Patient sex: M
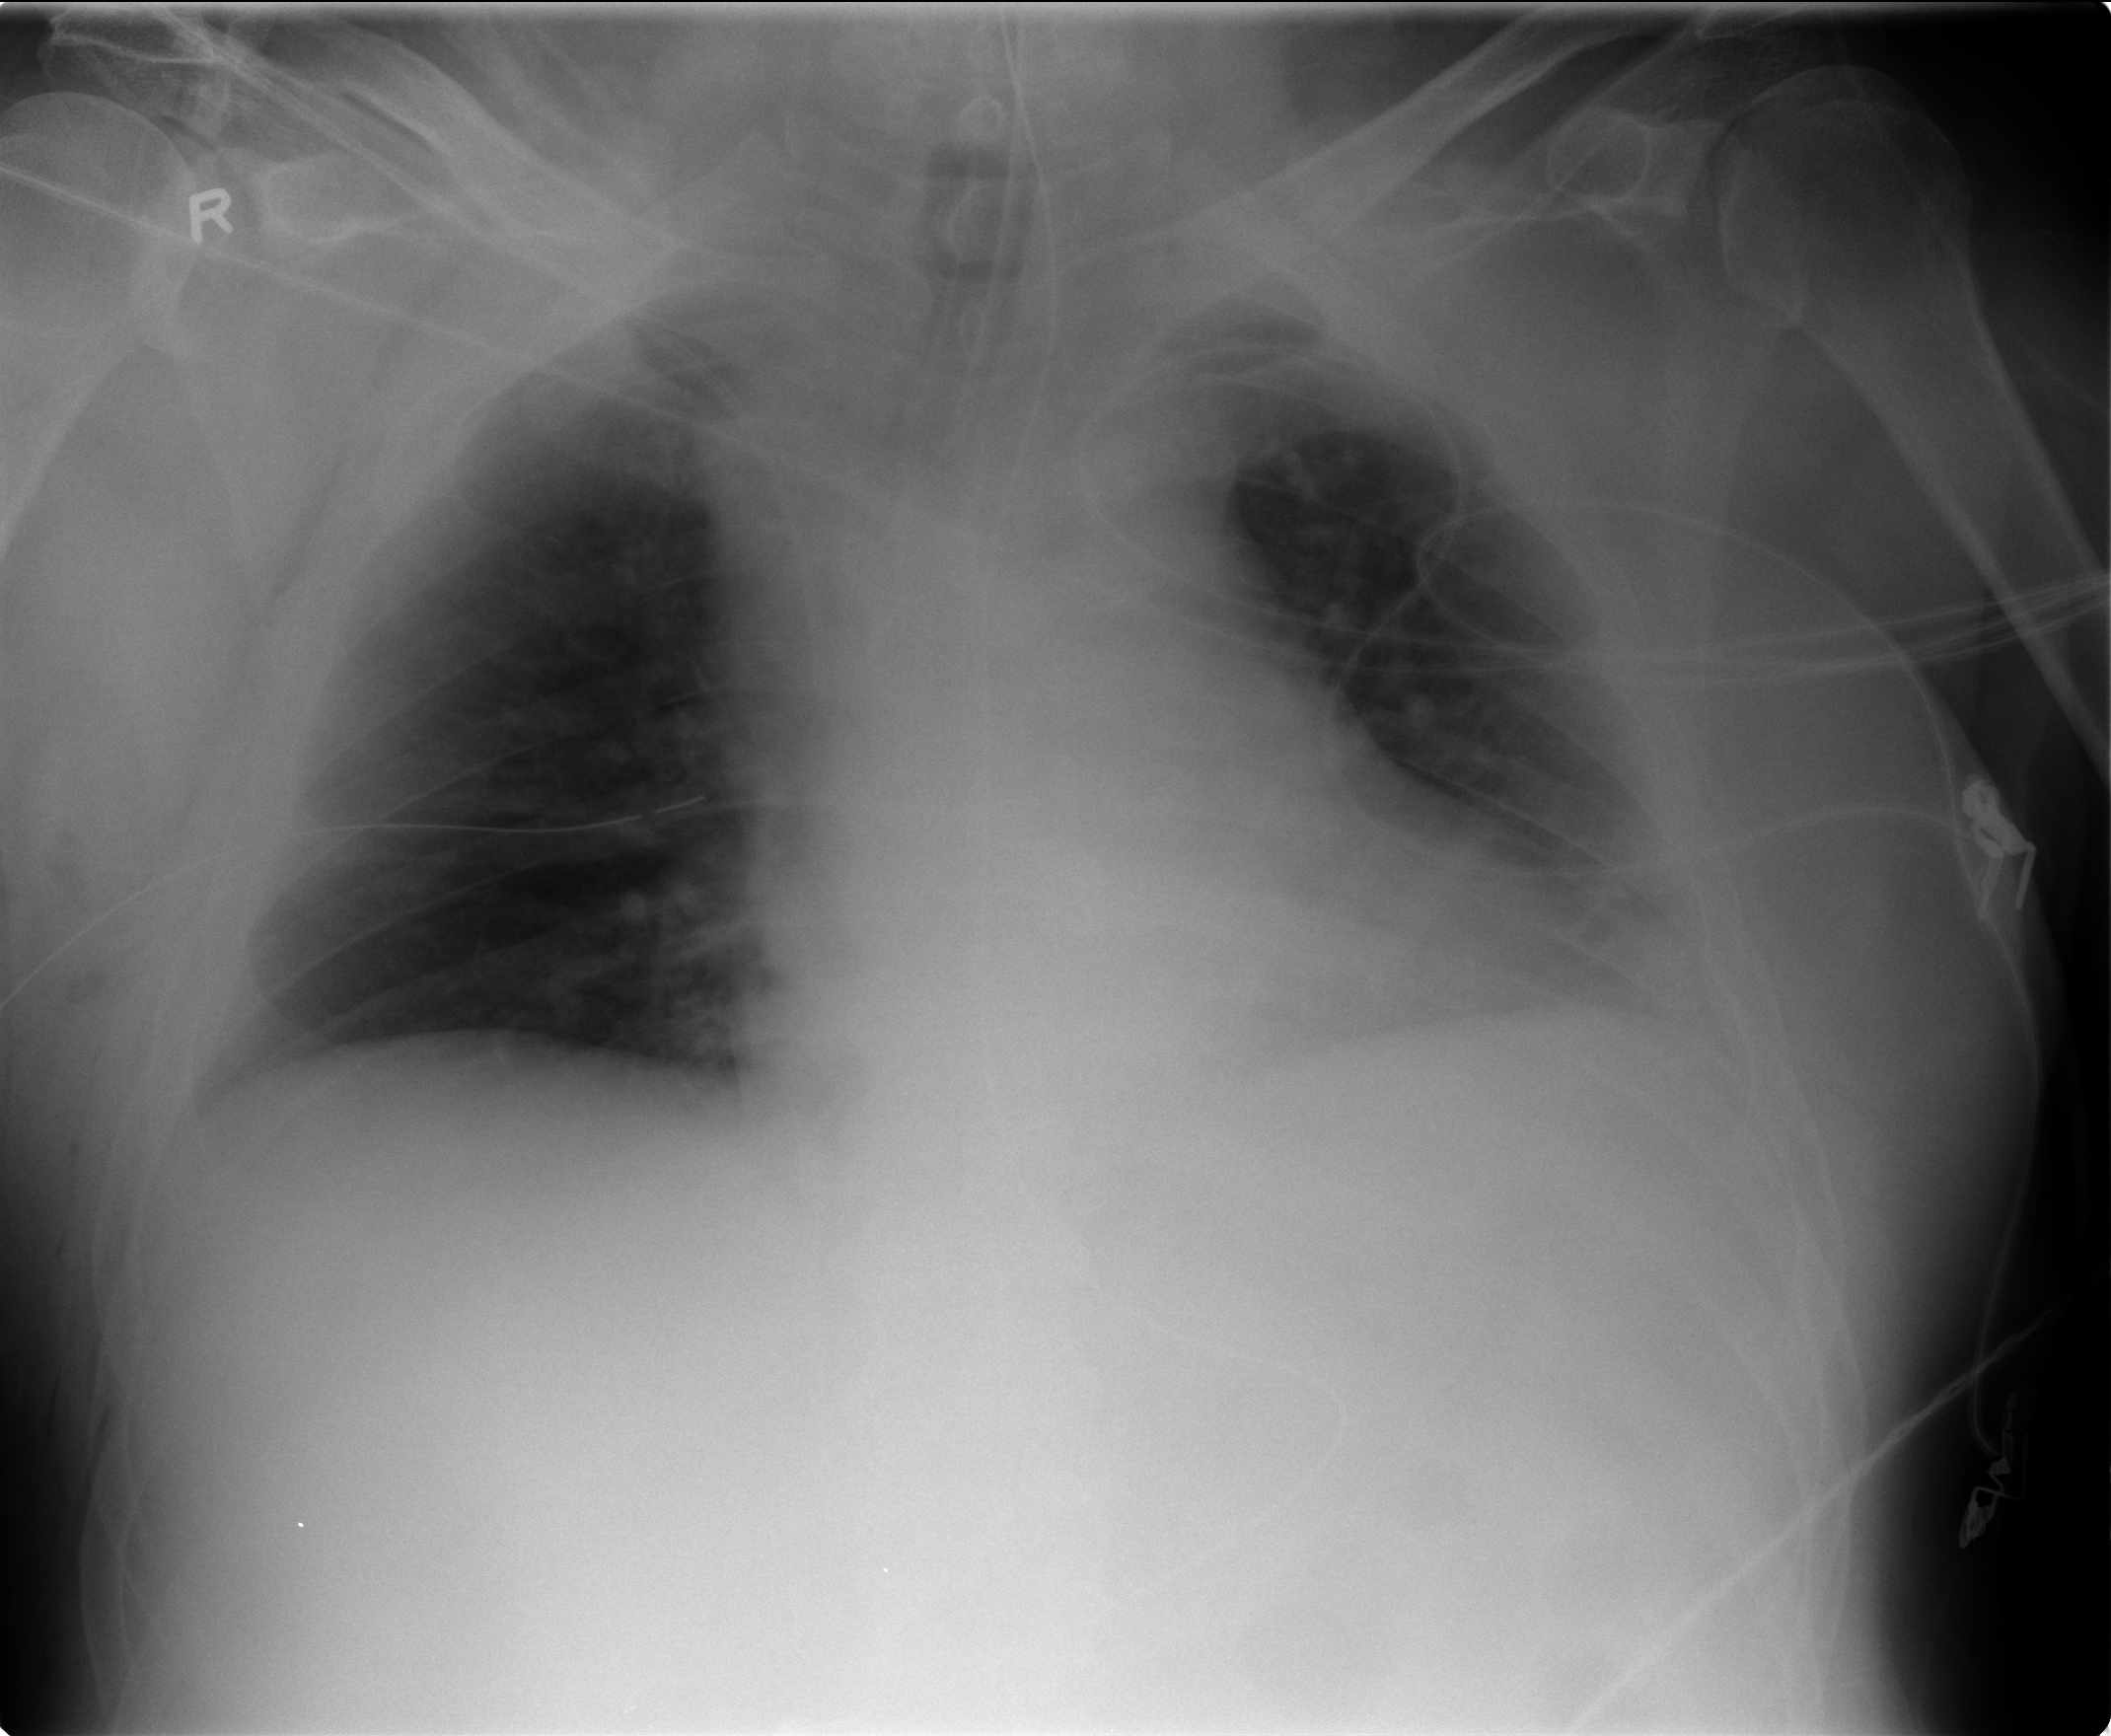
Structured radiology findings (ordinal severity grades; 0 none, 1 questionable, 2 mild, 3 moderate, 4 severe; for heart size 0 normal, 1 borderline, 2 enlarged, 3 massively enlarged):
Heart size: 1
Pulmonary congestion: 0
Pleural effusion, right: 0
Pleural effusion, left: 1
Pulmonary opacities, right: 0
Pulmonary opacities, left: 0
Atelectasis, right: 2
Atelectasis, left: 2